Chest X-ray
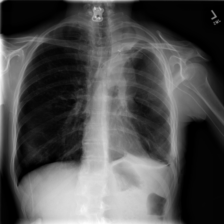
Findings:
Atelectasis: negative
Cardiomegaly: negative
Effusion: positive
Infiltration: negative
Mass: negative
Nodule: negative
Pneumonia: negative
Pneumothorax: positive
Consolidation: negative
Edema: negative
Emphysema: negative
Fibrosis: negative
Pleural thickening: negative
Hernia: negative